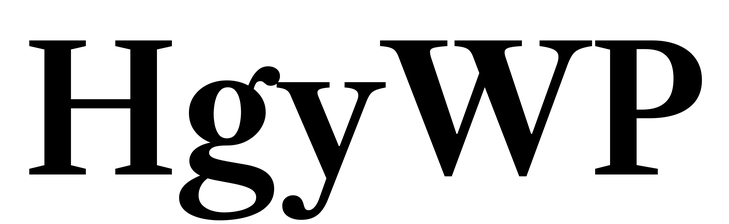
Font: LibreCaslonText_SemiBold